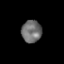
Tissue: skin
Cell type: Epithelial cells
Senescence score: 0.2717
Nuclear area (px): 439
Mean DAPI intensity: 110.752